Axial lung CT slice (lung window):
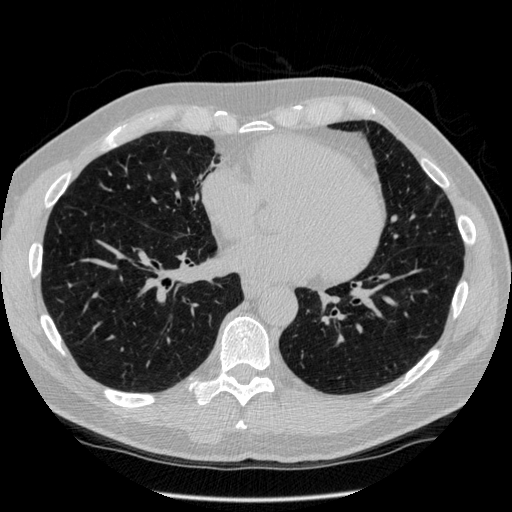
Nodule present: no